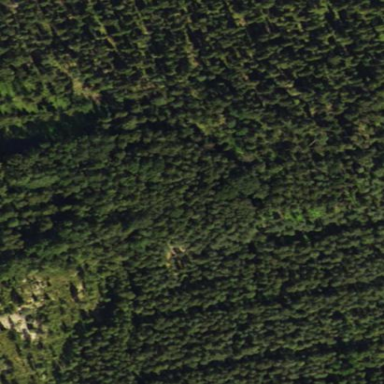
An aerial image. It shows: Forest with mixed types of leaves.